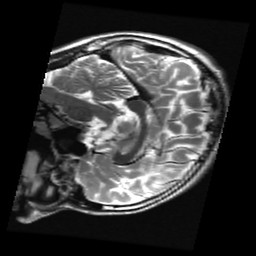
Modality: T2w
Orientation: sagittal
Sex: male
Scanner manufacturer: ge
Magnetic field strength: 3 T
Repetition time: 5 s
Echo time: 0.1012 s